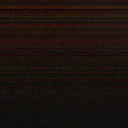
Screen state: off